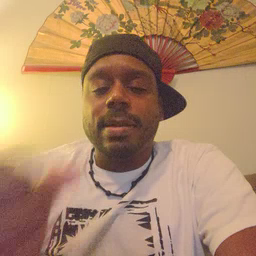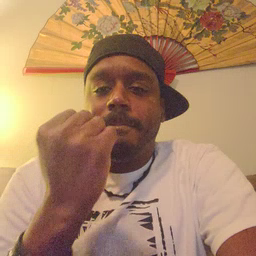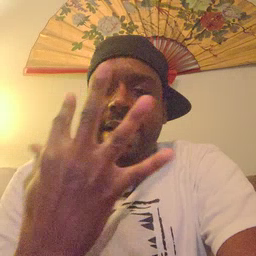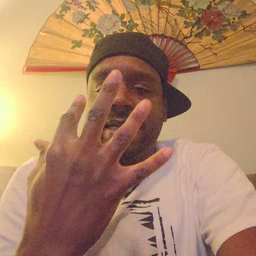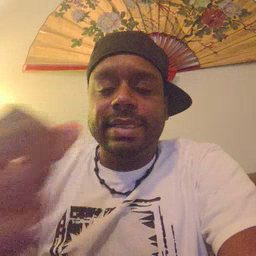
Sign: many